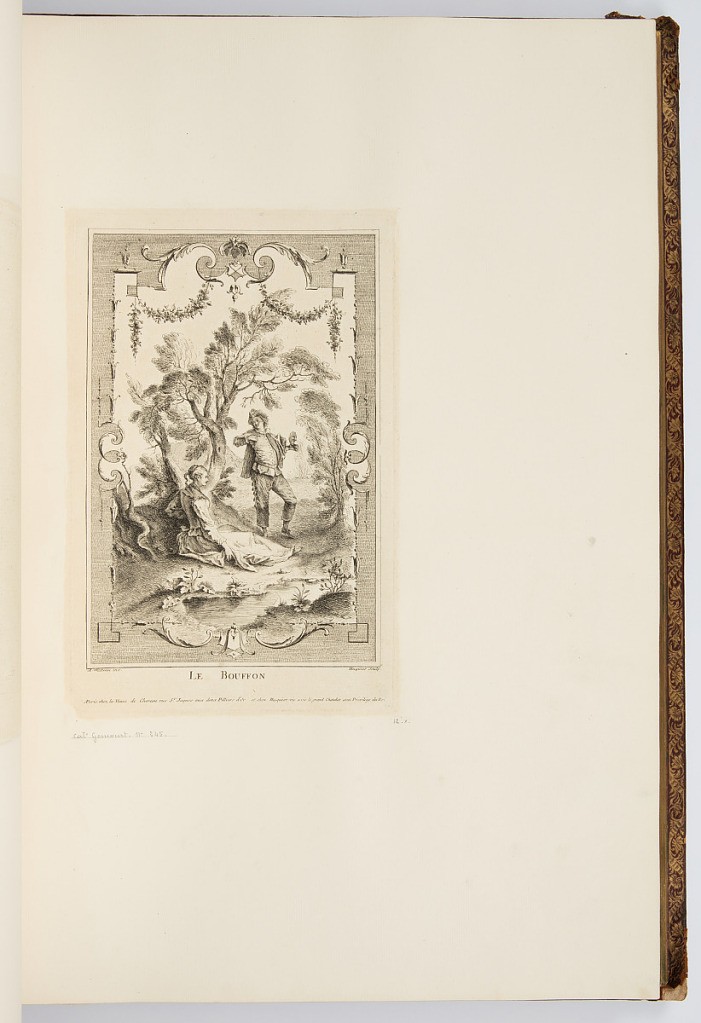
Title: Le Bouffon
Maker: Antoine Watteau, French, 1684–1721
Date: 1723-1735
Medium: Etching on laid paper
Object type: Bound print
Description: Scene of a couple in a landscape. The woman sits against a tree, watching a man who is standing and holding a mask. The landscape is framed by ornamental garlands, tendrils, and scrolls of acanthus leaves. The plate is signed.